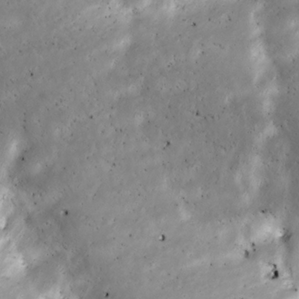
Label: non_frost